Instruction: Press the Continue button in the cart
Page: cart
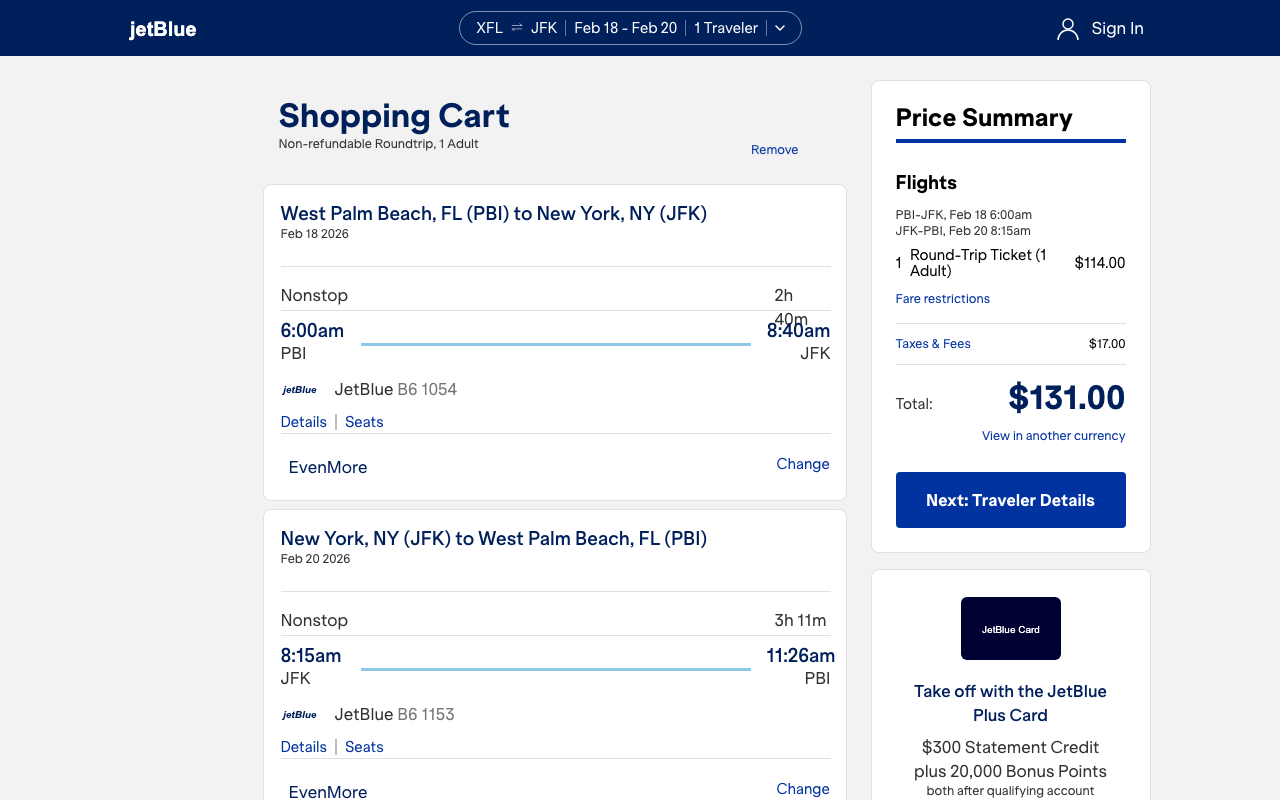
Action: click